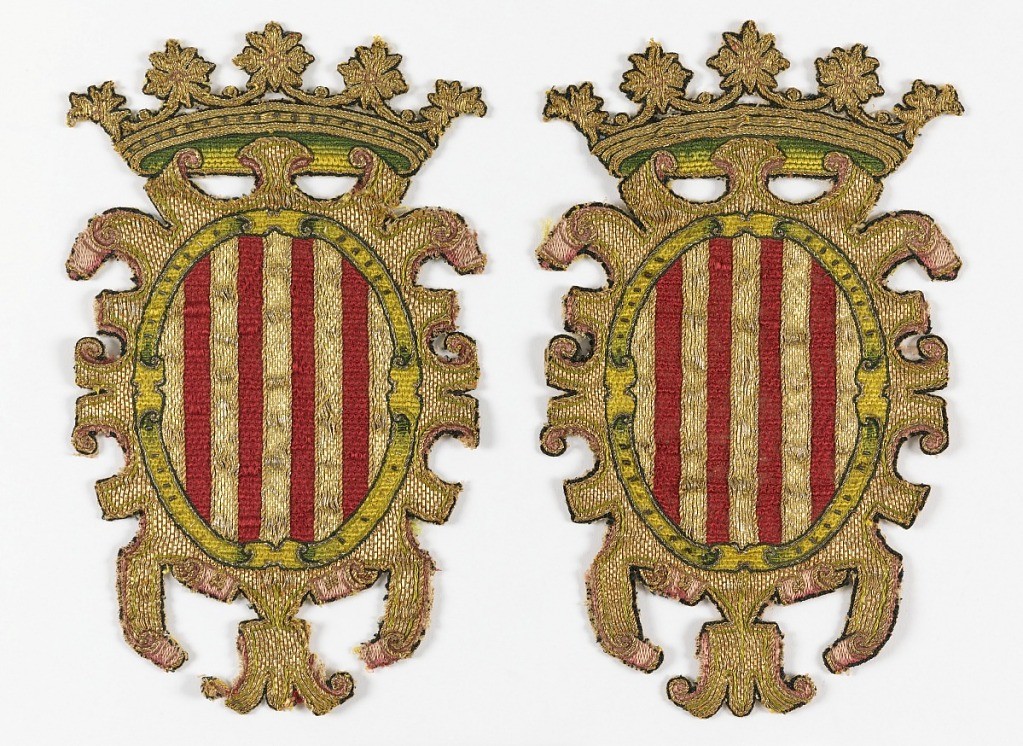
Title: Escutcheon
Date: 16th century
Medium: silk, metal on linen Technique: couched and embroidered
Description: Oval shield with red and gold vertical stripes surrounded by gold arabesqued mantle, topped with crown with rosettes across top. Details of shaded pink and green satin stitch; black outlines.